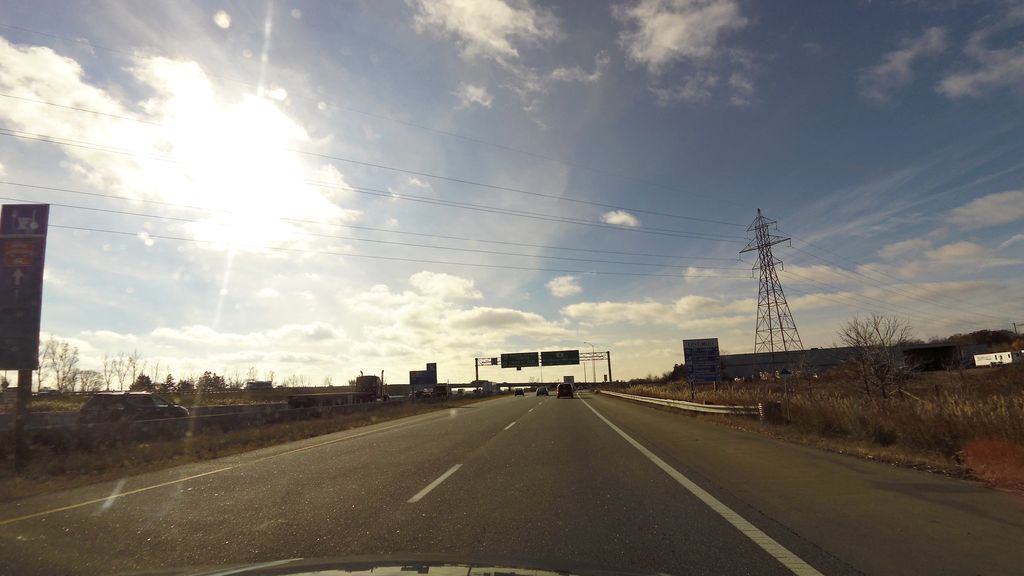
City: kitchener-waterloo